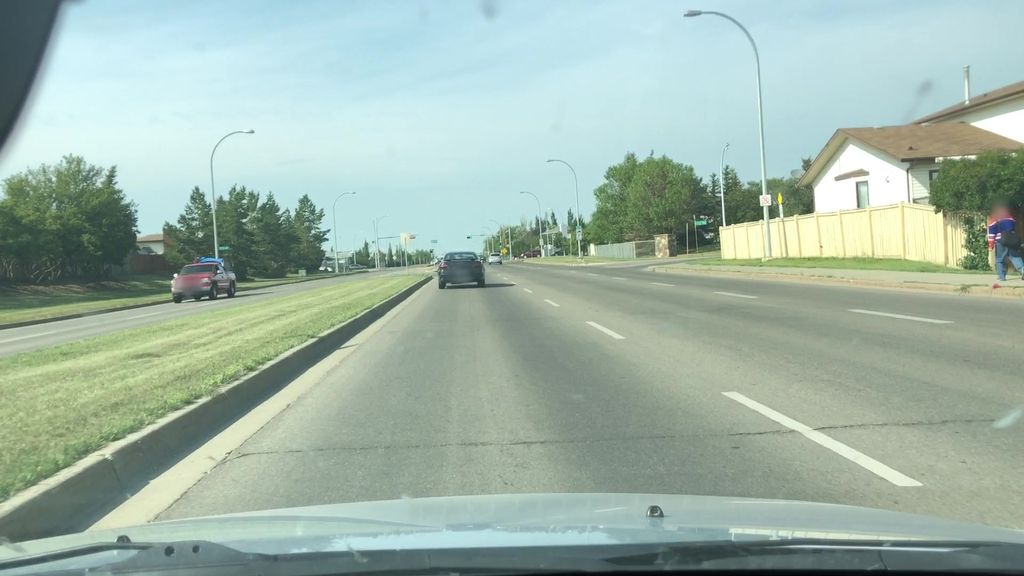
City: edmonton